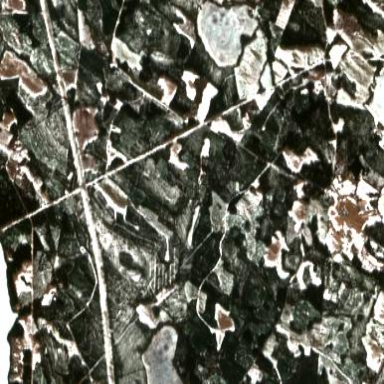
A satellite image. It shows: Mixed leaf woodland.